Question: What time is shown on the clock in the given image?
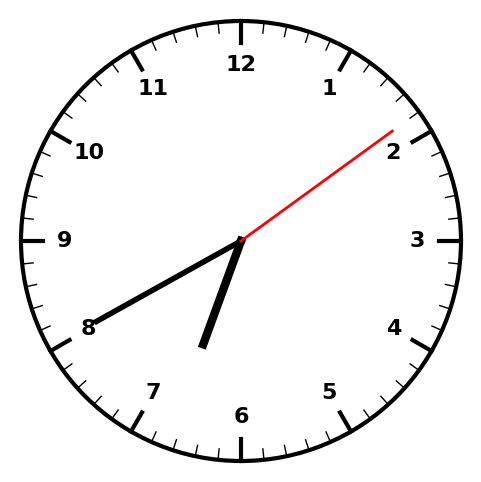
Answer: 06:40:09